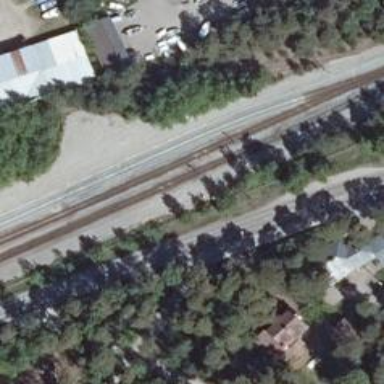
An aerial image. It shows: Railway track.